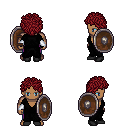
a pixel art fantasy rpg character, male body template, human, dark skin, gray robe, magenta pants, brunette curly afro hairstyle, white cloth bracers, black shoes, shield, four views (front, back, left, right), 2x2 character sprite sheet, small pixel art, hard edges, no anti-aliasing